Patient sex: M
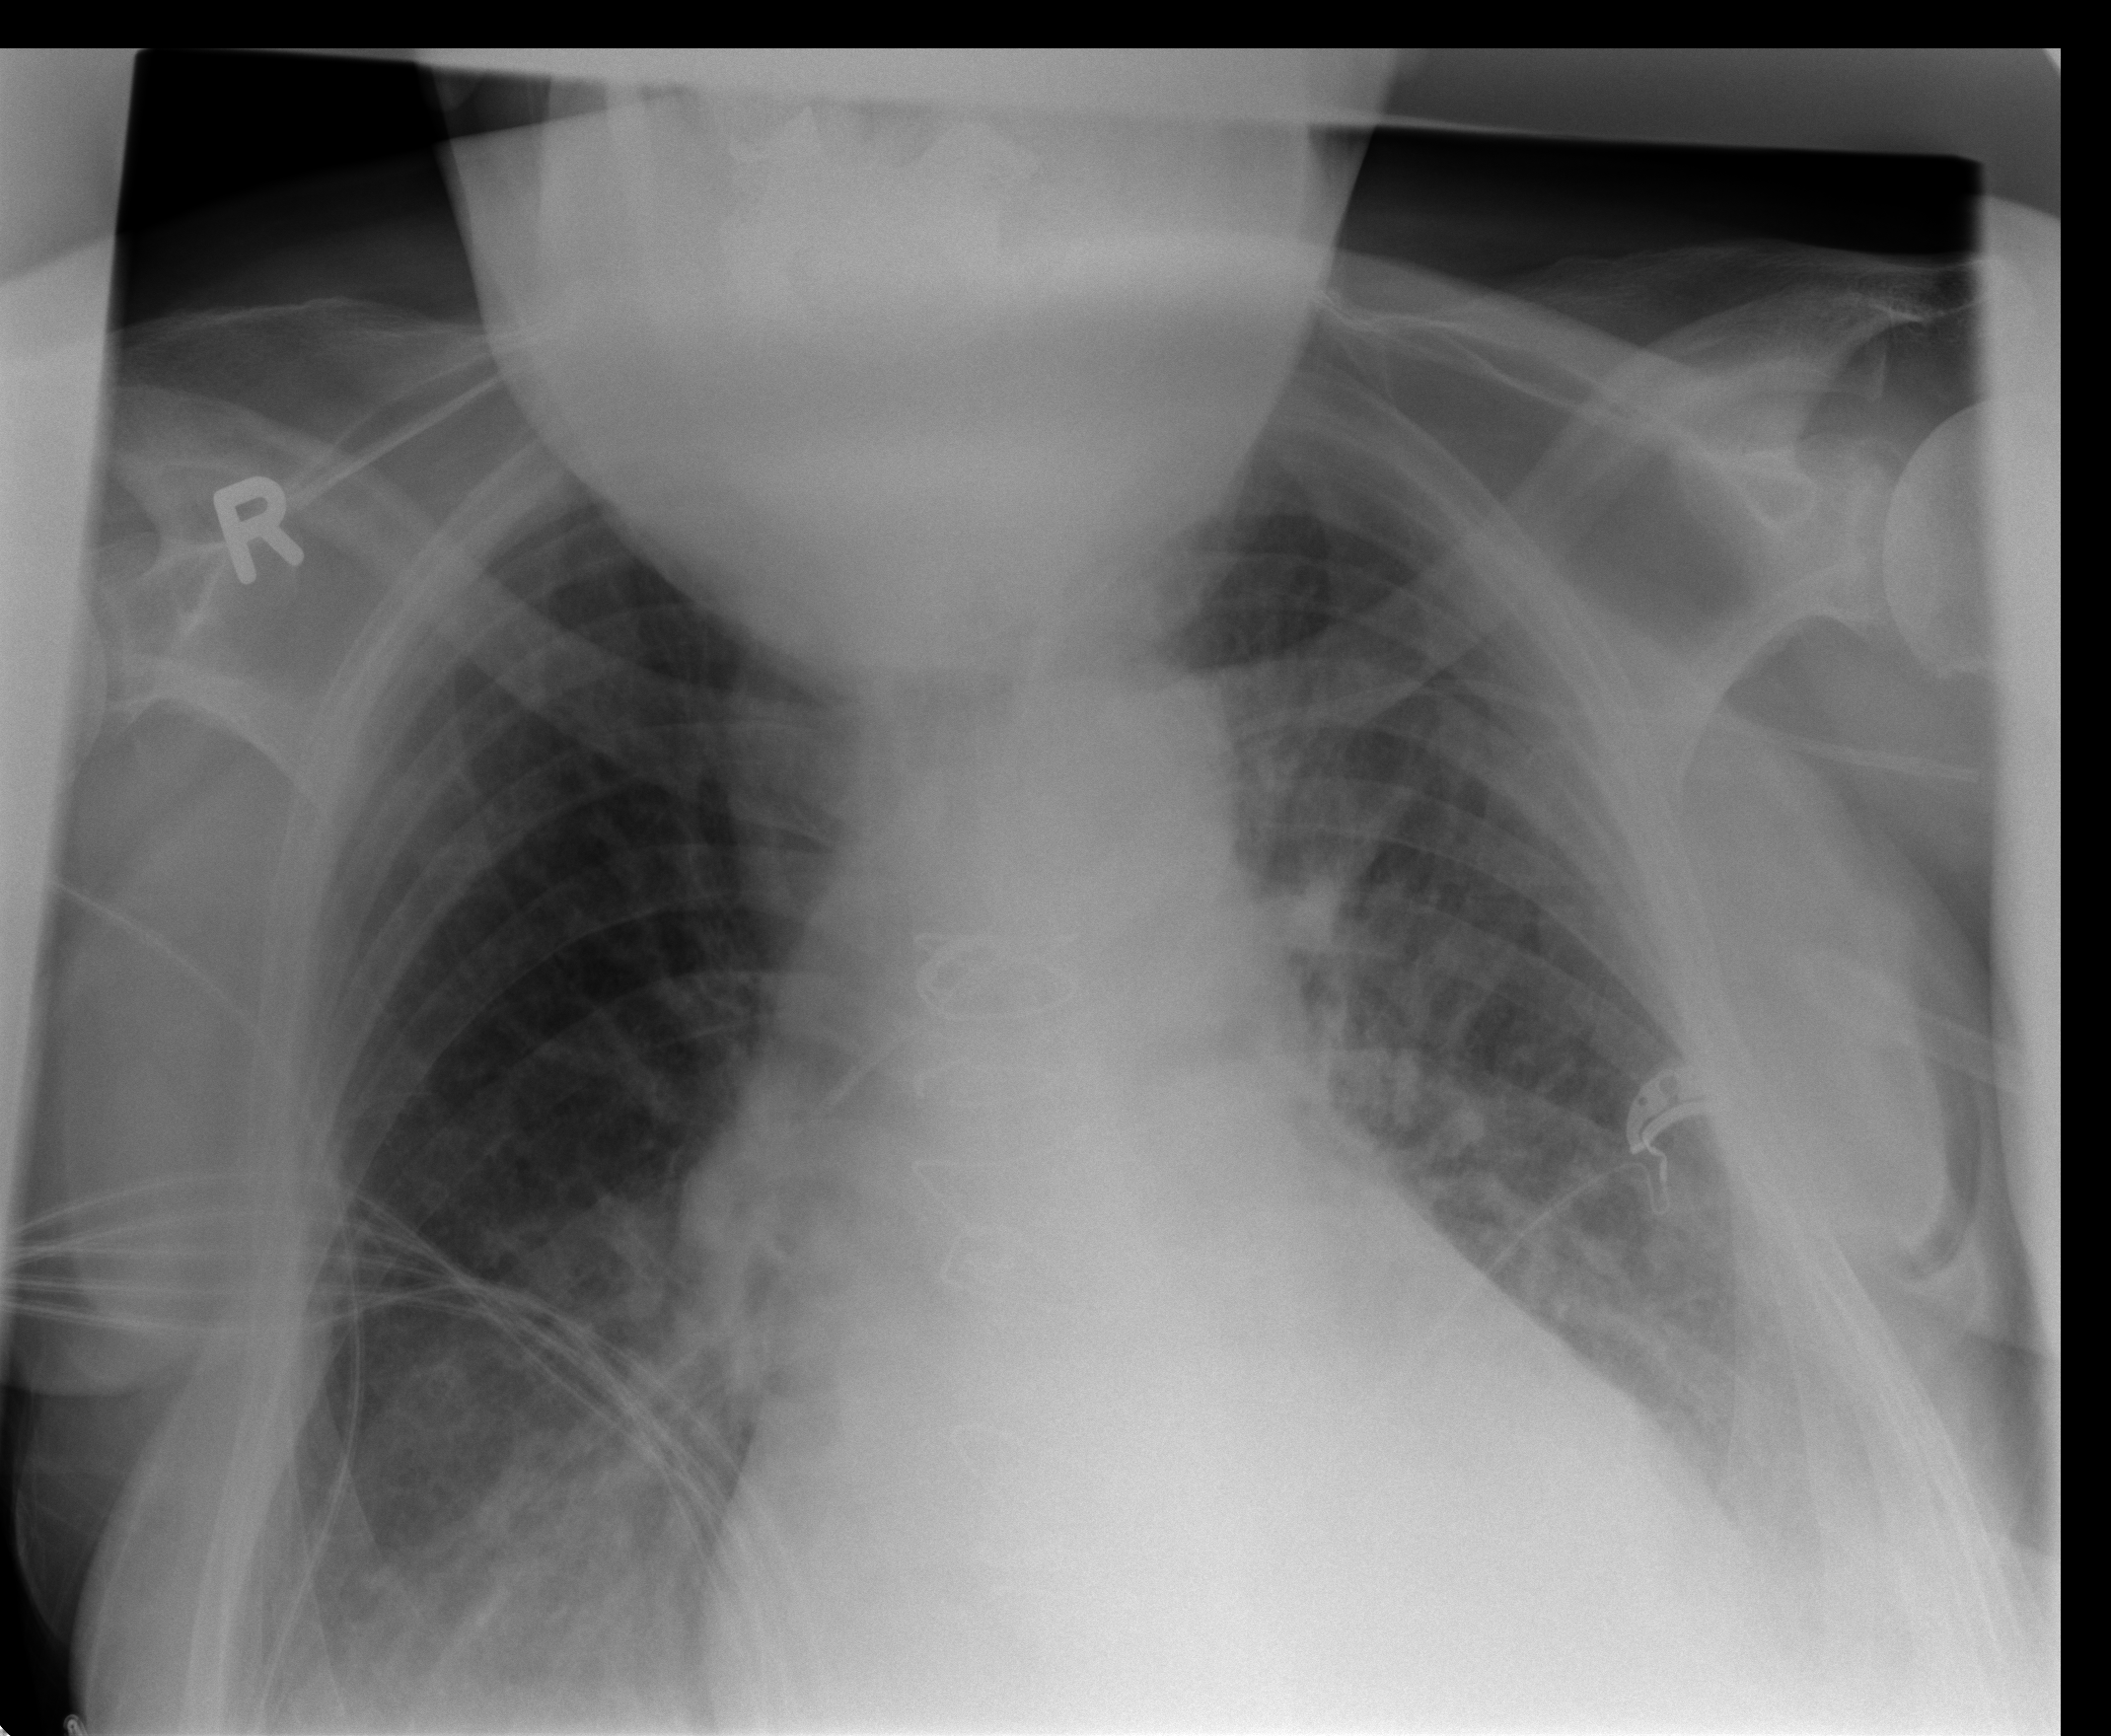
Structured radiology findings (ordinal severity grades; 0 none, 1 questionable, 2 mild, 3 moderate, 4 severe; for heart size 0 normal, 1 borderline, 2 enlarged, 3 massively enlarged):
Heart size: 3
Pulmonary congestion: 3
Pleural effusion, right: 2
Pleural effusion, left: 3
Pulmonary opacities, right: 0
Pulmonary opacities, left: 0
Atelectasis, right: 2
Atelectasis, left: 3